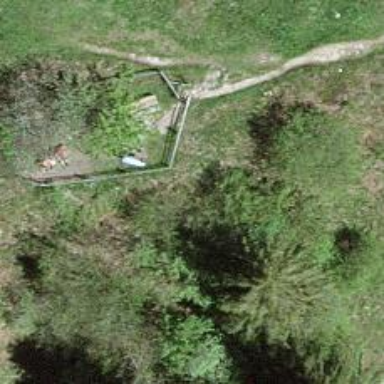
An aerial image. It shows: Bench for seating.